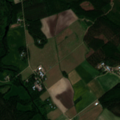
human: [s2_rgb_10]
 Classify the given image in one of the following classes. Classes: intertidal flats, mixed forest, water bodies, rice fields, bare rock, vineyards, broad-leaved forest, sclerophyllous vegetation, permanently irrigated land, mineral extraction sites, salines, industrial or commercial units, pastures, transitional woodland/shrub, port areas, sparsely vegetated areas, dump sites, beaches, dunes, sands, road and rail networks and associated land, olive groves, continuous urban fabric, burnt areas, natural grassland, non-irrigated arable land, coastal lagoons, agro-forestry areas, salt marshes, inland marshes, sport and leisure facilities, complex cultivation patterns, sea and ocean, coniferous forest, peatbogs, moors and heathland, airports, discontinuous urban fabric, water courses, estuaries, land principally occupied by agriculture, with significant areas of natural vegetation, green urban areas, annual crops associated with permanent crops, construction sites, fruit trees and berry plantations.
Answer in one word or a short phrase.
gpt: non-irrigated arable land, land principally occupied by agriculture, with significant areas of natural vegetation, coniferous forest, mixed forest